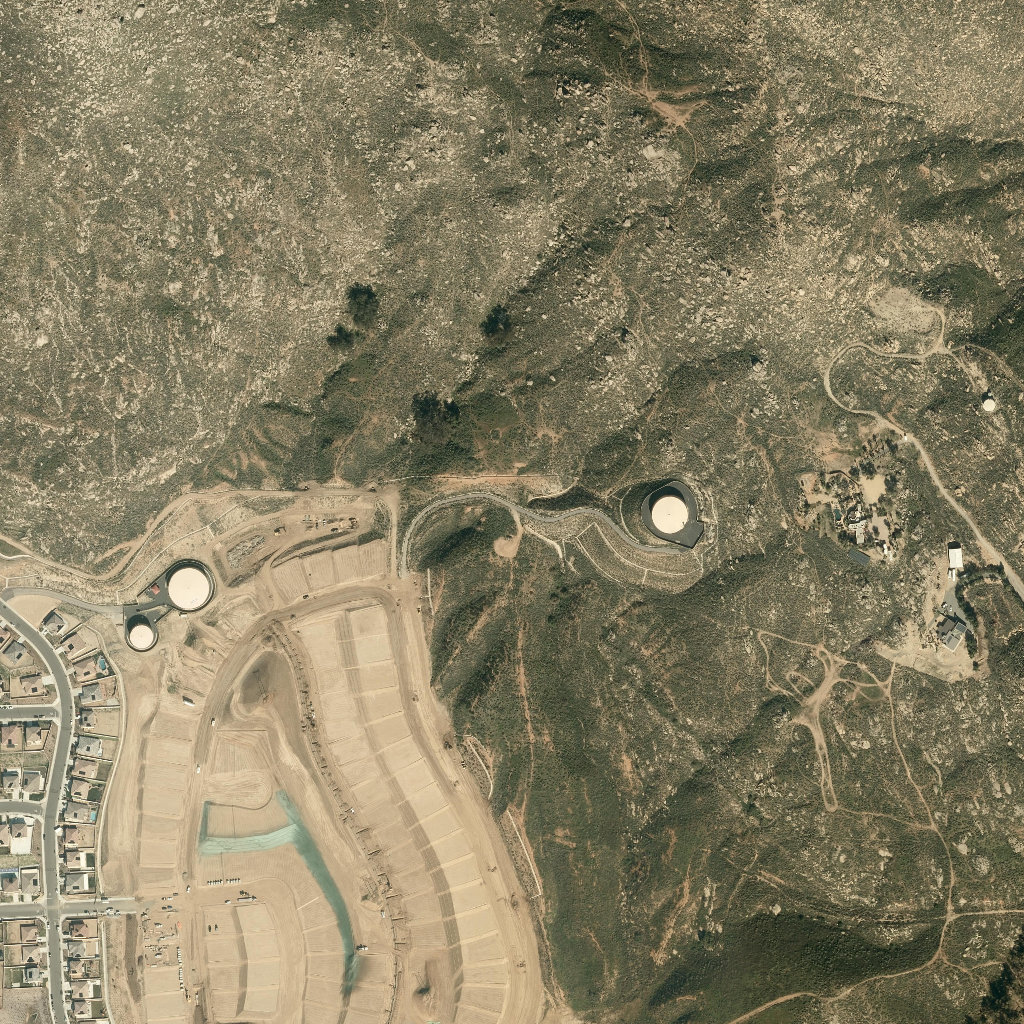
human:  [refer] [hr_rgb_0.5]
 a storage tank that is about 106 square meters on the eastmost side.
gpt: <box>[[96, 38, 97, 40, 0]]</box>